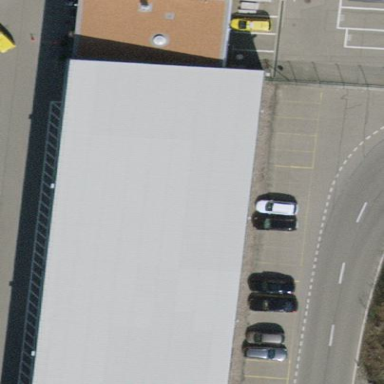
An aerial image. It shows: Hangar located at airport.